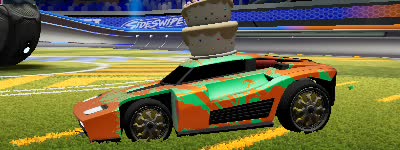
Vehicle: breakout